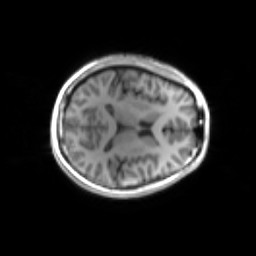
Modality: inplaneT1
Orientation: axial
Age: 19
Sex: male
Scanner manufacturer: siemens
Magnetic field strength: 3 T
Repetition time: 1.2 s
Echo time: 0.00251 s